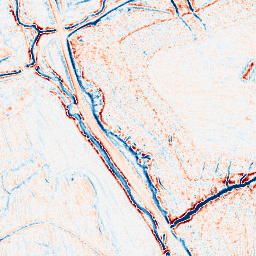
Category: edge_preserving
Decomposition family: bilateral
Decomposition parameters: d: 9
sigma_color: 100
sigma_space: 100
Upsampling method: fft_zeropad
Upsampling parameters: scale: 8
Upsampling scale: 8